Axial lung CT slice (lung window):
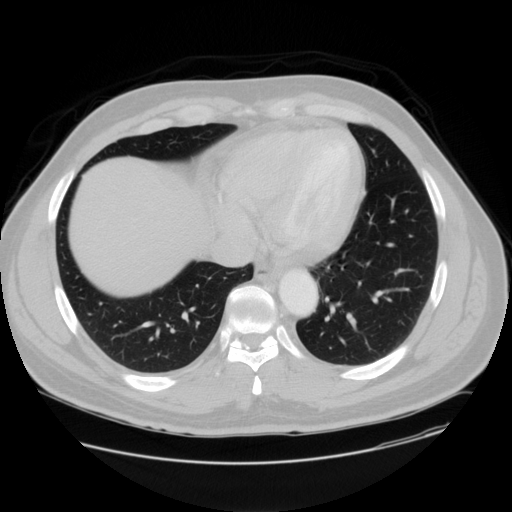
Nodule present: no